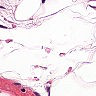
Metastatic tissue present: no